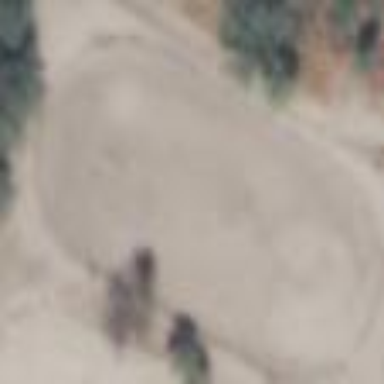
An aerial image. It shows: Unpaved equestrian pitch for leisure land.